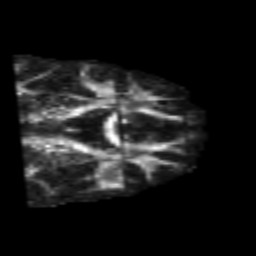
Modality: FA
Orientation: coronal
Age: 43
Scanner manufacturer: philips
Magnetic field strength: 3 T
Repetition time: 8.536 s
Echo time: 0.1273 s